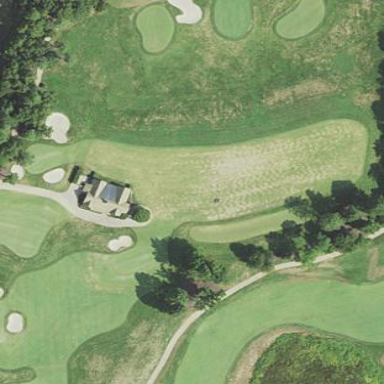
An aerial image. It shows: Golf tee on grassy land.